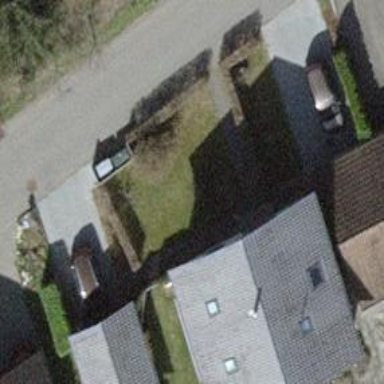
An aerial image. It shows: Hedge acting as barrier.